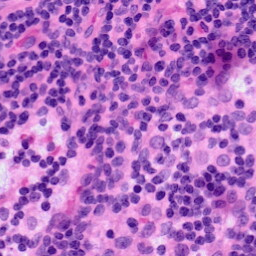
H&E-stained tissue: LymphNode